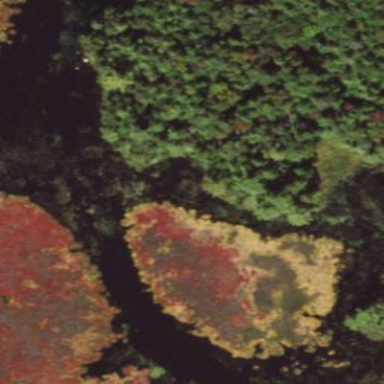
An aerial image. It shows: Wetland area.